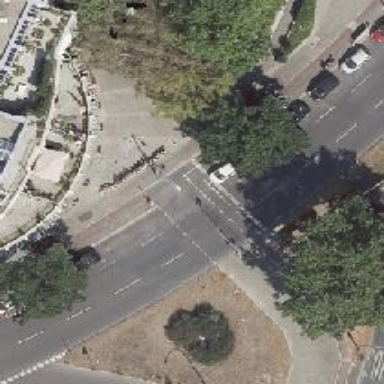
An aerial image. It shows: Crossing with traffic signals.